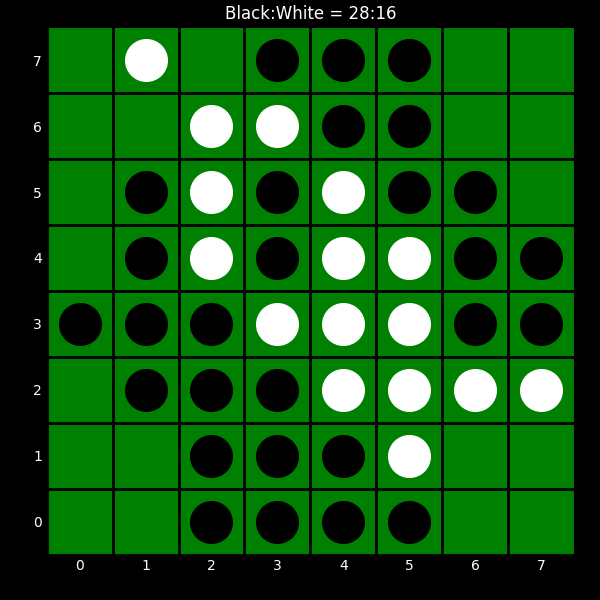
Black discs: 28
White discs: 16